【题型】填空题　【知识点】平面几何　【难度】easy
折叠矩形纸片 $ABCD$, 使 $AD$ 与 $BC$ 重合, 得到折痕 $EF$, 把纸片展平, 在 $AD$ 上选一点 $P$, 沿 $BP$ 折叠, 使点 $A$ 落在折痕 $EF$ 上的点 $G$ 处, 把纸片展平, 连接 $PG$、$BG$, 若 $AP = 2$, $FG = \sqrt{3}$, 则线段 $PD$ 的长为\_\_\_\_\_\_。

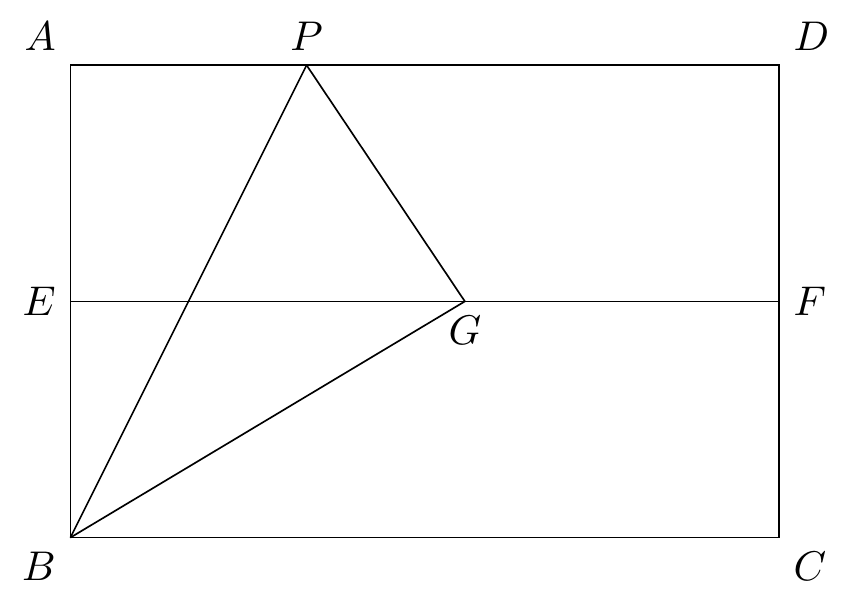
【解答】
解：由折叠可得, $AE = BE = \frac{1}{2}AB = \frac{1}{2}BG$,

$\therefore \sin\angle EGB = \frac{BE}{BG} = \frac{1}{2}$,

$\therefore \angle EGB = 30^\circ$,

$\because \angle BEF = 90^\circ$,

$\therefore \angle ABG = 60^\circ$, $\angle ABP = \frac{1}{2}\angle ABG = 30^\circ$,

$AB = BG = \frac{AP}{\tan 30^\circ} = \frac{2}{\frac{\sqrt{3}}{3}} = 2\sqrt{3}$,

$\therefore EG = \cos 30^\circ \cdot BG = \frac{\sqrt{3}}{2} \times 2\sqrt{3} = 3$,

$\because AP = 2$, $FG = \sqrt{3}$,

四边形 $ABCD$ 是矩形,

$\therefore AD = EF$,

$\therefore PD = EG + GF - AP = 3 + \sqrt{3} - 2 = \sqrt{3} + 1$。

故答案为：$\sqrt{3} + 1$。